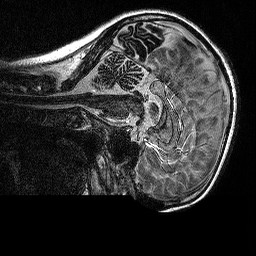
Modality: MP2RAGE
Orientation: sagittal
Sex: female
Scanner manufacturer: siemens
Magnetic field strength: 3 T
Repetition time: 5 s
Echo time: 0.00292 s